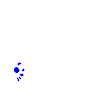
Particle: electron